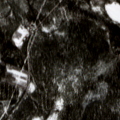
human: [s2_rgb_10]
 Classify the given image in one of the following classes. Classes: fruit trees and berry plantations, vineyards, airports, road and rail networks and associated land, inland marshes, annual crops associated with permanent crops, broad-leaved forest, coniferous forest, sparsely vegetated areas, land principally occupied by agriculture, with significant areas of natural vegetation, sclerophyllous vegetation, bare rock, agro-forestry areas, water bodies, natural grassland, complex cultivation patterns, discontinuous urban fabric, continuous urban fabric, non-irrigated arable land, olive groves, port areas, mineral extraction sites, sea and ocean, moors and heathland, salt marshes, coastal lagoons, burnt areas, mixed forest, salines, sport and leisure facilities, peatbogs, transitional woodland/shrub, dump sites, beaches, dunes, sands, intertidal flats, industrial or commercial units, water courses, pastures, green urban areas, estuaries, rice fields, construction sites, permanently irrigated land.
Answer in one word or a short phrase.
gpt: coniferous forest, mixed forest, water bodies